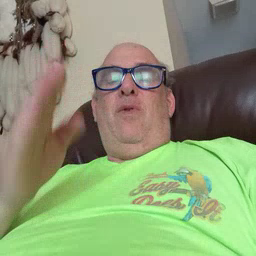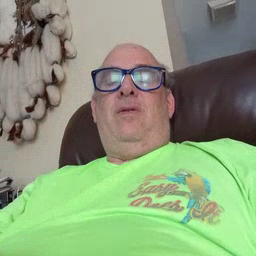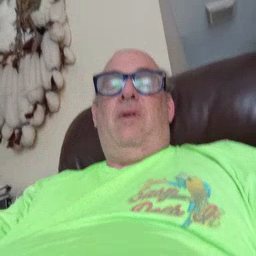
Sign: person